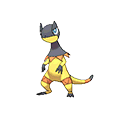
Pok\u00e9mon: heliolisk